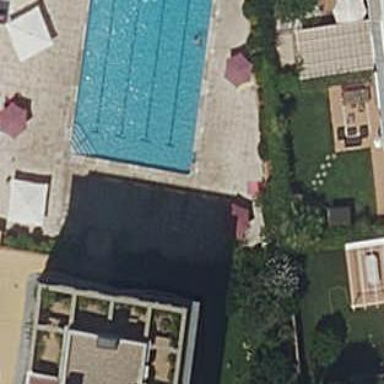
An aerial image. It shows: Swimming pool located in leisure land.